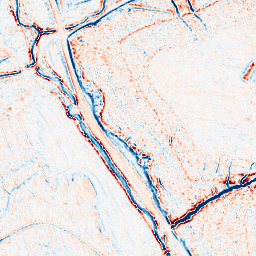
Category: multiscale
Decomposition family: dog_multiscale
Decomposition parameters: sigma_ratio: 1.4
n_scales: 3
base_sigma: 0.5
Upsampling method: bilinear
Upsampling parameters: scale: 8
Upsampling scale: 8